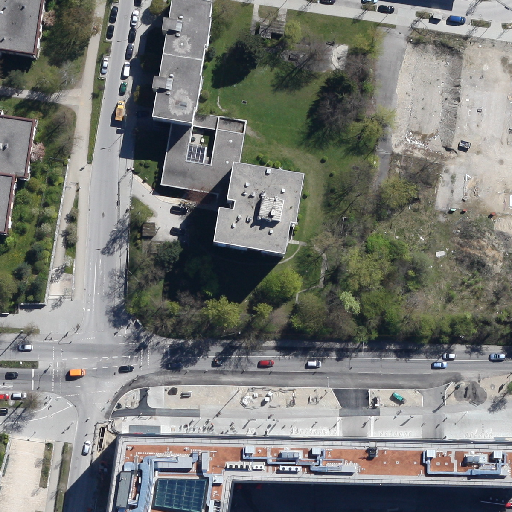
Referring expression: vehicle